Question: Domino 9.0.1
ExtLib: 9.0.1 v 4_20140226_1506
ODA: 1.5.0.201406241744
I develop my applications on a local server. I use a great deal of java along with both the extension libraries and the openNTF Domino API. My java classes are created in the perspective view in a Web Content/Web-INF/src folder. When I am ready for deployment, I create a template and convert the src files into a jar, and copy it into a Web Content/Web-INF/lib folder and add them to the build path while removing and deleting the src folder from build path and application respectively. I have found this to be a much more stable approach.
My templates from multiple applications run without issues on my local servers. Up until a week ago, these applications were also running without issue on a customer server. At some point, something on the server has changed and multiple applications are no longer running. I am getting the following Messages (some text is darkened out to protect the customer):

And the following stack trace:
'''
com.ibm.xsp.exception.EvaluationExceptionEx: Error while executing JavaScript computed expression
com.ibm.xsp.binding.javascript.JavaScriptValueBinding.getValue(JavaScriptValueBinding.java:132)
javax.faces.component.UISelectItems.getValue(UISelectItems.java:123)
com.ibm.xsp.component.UISelectItemsEx.getValue(UISelectItemsEx.java:64)
com.sun.faces.util.Util.getSelectItems(Util.java:492)
com.sun.faces.renderkit.html_basic.MenuRenderer.getOptionNumber(MenuRenderer.java:410)
com.sun.faces.renderkit.html_basic.MenuRenderer.renderSelect(MenuRenderer.java:388)
com.sun.faces.renderkit.html_basic.MenuRenderer.encodeEnd(MenuRenderer.java:357)
com.ibm.xsp.renderkit.html_basic.MenuRenderer.encodeEnd(MenuRenderer.java:47)
com.ibm.xsp.renderkit.ReadOnlyAdapterRenderer.encodeEnd(ReadOnlyAdapterRenderer.java:180)
javax.faces.component.UIComponentBase.encodeEnd(UIComponentBase.java:1005)
com.ibm.xsp.component.UISelectOneEx.encodeEnd(UISelectOneEx.java:331)
com.ibm.xsp.util.FacesUtil.renderComponent(FacesUtil.java:858)
com.ibm.xsp.util.FacesUtil.renderChildren(FacesUtil.java:873)
com.ibm.xsp.renderkit.html_extended.HtmlBasicRenderer.encodeChildren(HtmlBasicRenderer.java:206)
com.ibm.xsp.renderkit.ReadOnlyAdapterRenderer.encodeChildren(ReadOnlyAdapterRenderer.java:162)
javax.faces.component.UIComponentBase.encodeChildren(UIComponentBase.java:979)
com.ibm.xsp.util.FacesUtil.renderComponent(FacesUtil.java:844)
com.ibm.xsp.util.FacesUtil.renderChildren(FacesUtil.java:873)
com.ibm.xsp.renderkit.html_extended.HtmlBasicRenderer.encodeChildren(HtmlBasicRenderer.java:206)
com.ibm.xsp.renderkit.ReadOnlyAdapterRenderer.encodeChildren(ReadOnlyAdapterRenderer.java:162)
javax.faces.component.UIComponentBase.encodeChildren(UIComponentBase.java:979)
com.ibm.xsp.util.FacesUtil.renderComponent(FacesUtil.java:844)
com.ibm.xsp.util.FacesUtil.renderChildren(FacesUtil.java:873)
com.ibm.xsp.renderkit.html_extended.HtmlBasicRenderer.encodeChildren(HtmlBasicRenderer.java:206)
com.ibm.xsp.renderkit.ReadOnlyAdapterRenderer.encodeChildren(ReadOnlyAdapterRenderer.java:162)
javax.faces.component.UIComponentBase.encodeChildren(UIComponentBase.java:979)
com.ibm.xsp.util.FacesUtil.renderComponent(FacesUtil.java:844)
com.ibm.xsp.util.FacesUtil.renderComponent(FacesUtil.java:853)
com.ibm.xsp.util.FacesUtil.renderComponent(FacesUtil.java:853)
com.ibm.xsp.util.FacesUtil.renderComponent(FacesUtil.java:853)
com.ibm.xsp.util.FacesUtil.renderComponent(FacesUtil.java:853)
com.ibm.xsp.util.FacesUtil.renderComponent(FacesUtil.java:853)
com.ibm.xsp.util.FacesUtil.renderComponent(FacesUtil.java:853)
com.ibm.xsp.component.UIViewRootEx._renderView(UIViewRootEx.java:1317)
com.ibm.xsp.component.UIViewRootEx.renderView(UIViewRootEx.java:1255)
com.ibm.xsp.application.ViewHandlerExImpl.doRender(ViewHandlerExImpl.java:651)
com.ibm.xsp.application.ViewHandlerExImpl._renderView(ViewHandlerExImpl.java:321)
com.ibm.xsp.application.ViewHandlerExImpl.renderView(ViewHandlerExImpl.java:336)
com.sun.faces.lifecycle.RenderResponsePhase.execute(RenderResponsePhase.java:103)
com.sun.faces.lifecycle.LifecycleImpl.phase(LifecycleImpl.java:210)
com.sun.faces.lifecycle.LifecycleImpl.render(LifecycleImpl.java:120)
com.ibm.xsp.controller.FacesControllerImpl.render(FacesControllerImpl.java:270)
com.ibm.xsp.webapp.FacesServlet.serviceView(FacesServlet.java:261)
com.ibm.xsp.webapp.FacesServletEx.serviceView(FacesServletEx.java:157)
com.ibm.xsp.webapp.FacesServlet.service(FacesServlet.java:160)
com.ibm.xsp.webapp.FacesServletEx.service(FacesServletEx.java:138)
com.ibm.xsp.webapp.DesignerFacesServlet.service(DesignerFacesServlet.java:103)
com.ibm.designer.runtime.domino.adapter.ComponentModule.invokeServlet(ComponentModule.java:576)
com.ibm.domino.xsp.module.nsf.NSFComponentModule.invokeServlet(NSFComponentModule.java:1335)
com.ibm.designer.runtime.domino.adapter.ComponentModule$AdapterInvoker.invokeServlet(ComponentModule.java:853)
com.ibm.designer.runtime.domino.adapter.ComponentModule$ServletInvoker.doService(ComponentModule.java:796)
com.ibm.designer.runtime.domino.adapter.ComponentModule.doService(ComponentModule.java:565)
com.ibm.domino.xsp.module.nsf.NSFComponentModule.doService(NSFComponentModule.java:1319)
com.ibm.domino.xsp.module.nsf.NSFService.doServiceInternal(NSFService.java:662)
com.ibm.domino.xsp.module.nsf.NSFService.doService(NSFService.java:482)
org.openntf.domino.xsp.adapter.OpenntfHttpService.doService(OpenntfHttpService.java:89)
com.ibm.designer.runtime.domino.adapter.LCDEnvironment.doService(LCDEnvironment.java:350)
com.ibm.designer.runtime.domino.adapter.LCDEnvironment.service(LCDEnvironment.java:306)
com.ibm.domino.xsp.bridge.http.engine.XspCmdManager.service(XspCmdManager.java:272)
javax.faces.FacesException: javax.faces.FacesException: Can't instantiate class: 'de.holistic.XXXX.searchEngine.SUDValuesManager'.. java.lang.ClassNotFoundException: class java.lang.NullPointerException: null
com.sun.faces.application.ApplicationAssociate.createAndMaybeStoreManagedBeans(ApplicationAssociate.java:278)
com.sun.faces.el.VariableResolverImpl.resolveVariable(VariableResolverImpl.java:135)
com.ibm.xsp.el.VariableResolverImpl.resolveVariable(VariableResolverImpl.java:71)
com.ibm.xsp.javascript.ServerSideLocalObject.resolveVariable(ServerSideLocalObject.java:97)
com.ibm.xsp.javascript.ServerSideLocalObject.resolveAttribute(ServerSideLocalObject.java:73)
com.ibm.xsp.javascript.AbstractLocalObject._get(AbstractLocalObject.java:119)
com.ibm.xsp.javascript.AbstractLocalObject.getPropertyReference(AbstractLocalObject.java:101)
com.ibm.jscript.engine.ProgramContext.findGlobalScopeIdentifier(ProgramContext.java:143)
com.ibm.jscript.engine.ProgramContext.findIdentifier(ProgramContext.java:134)
com.ibm.jscript.ASTTree.ASTIdentifier.interpret(ASTIdentifier.java:105)
com.ibm.jscript.ASTTree.ASTMember.interpret(ASTMember.java:106)
com.ibm.jscript.ASTTree.ASTCall.interpret(ASTCall.java:88)
com.ibm.jscript.ASTTree.ASTArgumentList.interpretArguments(ASTArgumentList.java:65)
com.ibm.jscript.types.FBSObject.call(FBSObject.java:153)
com.ibm.jscript.ASTTree.ASTCall.interpret(ASTCall.java:197)
com.ibm.jscript.ASTTree.ASTProgram.interpret(ASTProgram.java:119)
com.ibm.jscript.ASTTree.ASTProgram.interpretEx(ASTProgram.java:139)
com.ibm.jscript.JSExpression._interpretExpression(JSExpression.java:435)
com.ibm.jscript.JSExpression.access$1(JSExpression.java:424)
com.ibm.jscript.JSExpression$2.run(JSExpression.java:414)
java.security.AccessController.doPrivileged(AccessController.java:362)
com.ibm.jscript.JSExpression.interpretExpression(JSExpression.java:410)
com.ibm.jscript.JSExpression.evaluateValue(JSExpression.java:251)
com.ibm.jscript.JSExpression.evaluateValue(JSExpression.java:234)
com.ibm.xsp.javascript.JavaScriptInterpreter.interpret(JavaScriptInterpreter.java:222)
com.ibm.xsp.javascript.JavaScriptInterpreter.interpret(JavaScriptInterpreter.java:194)
com.ibm.xsp.binding.javascript.JavaScriptValueBinding.getValue(JavaScriptValueBinding.java:78)
javax.faces.component.UISelectItems.getValue(UISelectItems.java:123)
com.ibm.xsp.component.UISelectItemsEx.getValue(UISelectItemsEx.java:64)
com.sun.faces.util.Util.getSelectItems(Util.java:492)
com.sun.faces.renderkit.html_basic.MenuRenderer.getOptionNumber(MenuRenderer.java:410)
com.sun.faces.renderkit.html_basic.MenuRenderer.renderSelect(MenuRenderer.java:388)
com.sun.faces.renderkit.html_basic.MenuRenderer.encodeEnd(MenuRenderer.java:357)
com.ibm.xsp.renderkit.html_basic.MenuRenderer.encodeEnd(MenuRenderer.java:47)
com.ibm.xsp.renderkit.ReadOnlyAdapterRenderer.encodeEnd(ReadOnlyAdapterRenderer.java:180)
javax.faces.component.UIComponentBase.encodeEnd(UIComponentBase.java:1005)
com.ibm.xsp.component.UISelectOneEx.encodeEnd(UISelectOneEx.java:331)
com.ibm.xsp.util.FacesUtil.renderComponent(FacesUtil.java:858)
com.ibm.xsp.util.FacesUtil.renderChildren(FacesUtil.java:873)
com.ibm.xsp.renderkit.html_extended.HtmlBasicRenderer.encodeChildren(HtmlBasicRenderer.java:206)
com.ibm.xsp.renderkit.ReadOnlyAdapterRenderer.encodeChildren(ReadOnlyAdapterRenderer.java:162)
javax.faces.component.UIComponentBase.encodeChildren(UIComponentBase.java:979)
com.ibm.xsp.util.FacesUtil.renderComponent(FacesUtil.java:844)
com.ibm.xsp.util.FacesUtil.renderChildren(FacesUtil.java:873)
com.ibm.xsp.renderkit.html_extended.HtmlBasicRenderer.encodeChildren(HtmlBasicRenderer.java:206)
com.ibm.xsp.renderkit.ReadOnlyAdapterRenderer.encodeChildren(ReadOnlyAdapterRenderer.java:162)
javax.faces.component.UIComponentBase.encodeChildren(UIComponentBase.java:979)
com.ibm.xsp.util.FacesUtil.renderComponent(FacesUtil.java:844)
com.ibm.xsp.util.FacesUtil.renderChildren(FacesUtil.java:873)
com.ibm.xsp.renderkit.html_extended.HtmlBasicRenderer.encodeChildren(HtmlBasicRenderer.java:206)
com.ibm.xsp.renderkit.ReadOnlyAdapterRenderer.encodeChildren(ReadOnlyAdapterRenderer.java:162)
javax.faces.component.UIComponentBase.encodeChildren(UIComponentBase.java:979)
com.ibm.xsp.util.FacesUtil.renderComponent(FacesUtil.java:844)
com.ibm.xsp.util.FacesUtil.renderComponent(FacesUtil.java:853)
com.ibm.xsp.util.FacesUtil.renderComponent(FacesUtil.java:853)
com.ibm.xsp.util.FacesUtil.renderComponent(FacesUtil.java:853)
com.ibm.xsp.util.FacesUtil.renderComponent(FacesUtil.java:853)
com.ibm.xsp.util.FacesUtil.renderComponent(FacesUtil.java:853)
com.ibm.xsp.util.FacesUtil.renderComponent(FacesUtil.java:853)
com.ibm.xsp.component.UIViewRootEx._renderView(UIViewRootEx.java:1317)
com.ibm.xsp.component.UIViewRootEx.renderView(UIViewRootEx.java:1255)
com.ibm.xsp.application.ViewHandlerExImpl.doRender(ViewHandlerExImpl.java:651)
com.ibm.xsp.application.ViewHandlerExImpl._renderView(ViewHandlerExImpl.java:321)
com.ibm.xsp.application.ViewHandlerExImpl.renderView(ViewHandlerExImpl.java:336)
com.sun.faces.lifecycle.RenderResponsePhase.execute(RenderResponsePhase.java:103)
com.sun.faces.lifecycle.LifecycleImpl.phase(LifecycleImpl.java:210)
com.sun.faces.lifecycle.LifecycleImpl.render(LifecycleImpl.java:120)
com.ibm.xsp.controller.FacesControllerImpl.render(FacesControllerImpl.java:270)
com.ibm.xsp.webapp.FacesServlet.serviceView(FacesServlet.java:261)
com.ibm.xsp.webapp.FacesServletEx.serviceView(FacesServletEx.java:157)
com.ibm.xsp.webapp.FacesServlet.service(FacesServlet.java:160)
com.ibm.xsp.webapp.FacesServletEx.service(FacesServletEx.java:138)
com.ibm.xsp.webapp.DesignerFacesServlet.service(DesignerFacesServlet.java:103)
com.ibm.designer.runtime.domino.adapter.ComponentModule.invokeServlet(ComponentModule.java:576)
com.ibm.domino.xsp.module.nsf.NSFComponentModule.invokeServlet(NSFComponentModule.java:1335)
com.ibm.designer.runtime.domino.adapter.ComponentModule$AdapterInvoker.invokeServlet(ComponentModule.java:853)
com.ibm.designer.runtime.domino.adapter.ComponentModule$ServletInvoker.doService(ComponentModule.java:796)
com.ibm.designer.runtime.domino.adapter.ComponentModule.doService(ComponentModule.java:565)
com.ibm.domino.xsp.module.nsf.NSFComponentModule.doService(NSFComponentModule.java:1319)
com.ibm.domino.xsp.module.nsf.NSFService.doServiceInternal(NSFService.java:662)
com.ibm.domino.xsp.module.nsf.NSFService.doService(NSFService.java:482)
org.openntf.domino.xsp.adapter.OpenntfHttpService.doService(OpenntfHttpService.java:89)
com.ibm.designer.runtime.domino.adapter.LCDEnvironment.doService(LCDEnvironment.java:350)
com.ibm.designer.runtime.domino.adapter.LCDEnvironment.service(LCDEnvironment.java:306)
com.ibm.domino.xsp.bridge.http.engine.XspCmdManager.service(XspCmdManager.java:272)
javax.faces.FacesException: Can't instantiate class: 'de.holistic.<removed for customer anonyminity>.searchEngine.SUDValuesManager'.. java.lang.ClassNotFoundException: class java.lang.NullPointerException: null
com.sun.faces.config.ManagedBeanFactory.newInstance(ManagedBeanFactory.java:234)
com.sun.faces.application.ApplicationAssociate.createAndMaybeStoreManagedBeans(ApplicationAssociate.java:269)
com.sun.faces.el.VariableResolverImpl.resolveVariable(VariableResolverImpl.java:135)
com.ibm.xsp.el.VariableResolverImpl.resolveVariable(VariableResolverImpl.java:71)
com.ibm.xsp.javascript.ServerSideLocalObject.resolveVariable(ServerSideLocalObject.java:97)
com.ibm.xsp.javascript.ServerSideLocalObject.resolveAttribute(ServerSideLocalObject.java:73)
com.ibm.xsp.javascript.AbstractLocalObject._get(AbstractLocalObject.java:119)
com.ibm.xsp.javascript.AbstractLocalObject.getPropertyReference(AbstractLocalObject.java:101)
com.ibm.jscript.engine.ProgramContext.findGlobalScopeIdentifier(ProgramContext.java:143)
com.ibm.jscript.engine.ProgramContext.findIdentifier(ProgramContext.java:134)
com.ibm.jscript.ASTTree.ASTIdentifier.interpret(ASTIdentifier.java:105)
com.ibm.jscript.ASTTree.ASTMember.interpret(ASTMember.java:106)
com.ibm.jscript.ASTTree.ASTCall.interpret(ASTCall.java:88)
com.ibm.jscript.ASTTree.ASTArgumentList.interpretArguments(ASTArgumentList.java:65)
com.ibm.jscript.types.FBSObject.call(FBSObject.java:153)
com.ibm.jscript.ASTTree.ASTCall.interpret(ASTCall.java:197)
com.ibm.jscript.ASTTree.ASTProgram.interpret(ASTProgram.java:119)
com.ibm.jscript.ASTTree.ASTProgram.interpretEx(ASTProgram.java:139)
com.ibm.jscript.JSExpression._interpretExpression(JSExpression.java:435)
com.ibm.jscript.JSExpression.access$1(JSExpression.java:424)
com.ibm.jscript.JSExpression$2.run(JSExpression.java:414)
java.security.AccessController.doPrivileged(AccessController.java:362)
com.ibm.jscript.JSExpression.interpretExpression(JSExpression.java:410)
com.ibm.jscript.JSExpression.evaluateValue(JSExpression.java:251)
com.ibm.jscript.JSExpression.evaluateValue(JSExpression.java:234)
com.ibm.xsp.javascript.JavaScriptInterpreter.interpret(JavaScriptInterpreter.java:222)
com.ibm.xsp.javascript.JavaScriptInterpreter.interpret(JavaScriptInterpreter.java:194)
com.ibm.xsp.binding.javascript.JavaScriptValueBinding.getValue(JavaScriptValueBinding.java:78)
javax.faces.component.UISelectItems.getValue(UISelectItems.java:123)
com.ibm.xsp.component.UISelectItemsEx.getValue(UISelectItemsEx.java:64)
com.sun.faces.util.Util.getSelectItems(Util.java:492)
com.sun.faces.renderkit.html_basic.MenuRenderer.getOptionNumber(MenuRenderer.java:410)
com.sun.faces.renderkit.html_basic.MenuRenderer.renderSelect(MenuRenderer.java:388)
com.sun.faces.renderkit.html_basic.MenuRenderer.encodeEnd(MenuRenderer.java:357)
com.ibm.xsp.renderkit.html_basic.MenuRenderer.encodeEnd(MenuRenderer.java:47)
com.ibm.xsp.renderkit.ReadOnlyAdapterRenderer.encodeEnd(ReadOnlyAdapterRenderer.java:180)
javax.faces.component.UIComponentBase.encodeEnd(UIComponentBase.java:1005)
com.ibm.xsp.component.UISelectOneEx.encodeEnd(UISelectOneEx.java:331)
com.ibm.xsp.util.FacesUtil.renderComponent(FacesUtil.java:858)
com.ibm.xsp.util.FacesUtil.renderChildren(FacesUtil.java:873)
com.ibm.xsp.renderkit.html_extended.HtmlBasicRenderer.encodeChildren(HtmlBasicRenderer.java:206)
com.ibm.xsp.renderkit.ReadOnlyAdapterRenderer.encodeChildren(ReadOnlyAdapterRenderer.java:162)
javax.faces.component.UIComponentBase.encodeChildren(UIComponentBase.java:979)
com.ibm.xsp.util.FacesUtil.renderComponent(FacesUtil.java:844)
com.ibm.xsp.util.FacesUtil.renderChildren(FacesUtil.java:873)
com.ibm.xsp.renderkit.html_extended.HtmlBasicRenderer.encodeChildren(HtmlBasicRenderer.java:206)
com.ibm.xsp.renderkit.ReadOnlyAdapterRenderer.encodeChildren(ReadOnlyAdapterRenderer.java:162)
javax.faces.component.UIComponentBase.encodeChildren(UIComponentBase.java:979)
com.ibm.xsp.util.FacesUtil.renderComponent(FacesUtil.java:844)
com.ibm.xsp.util.FacesUtil.renderChildren(FacesUtil.java:873)
com.ibm.xsp.renderkit.html_extended.HtmlBasicRenderer.encodeChildren(HtmlBasicRenderer.java:206)
com.ibm.xsp.renderkit.ReadOnlyAdapterRenderer.encodeChildren(ReadOnlyAdapterRenderer.java:162)
javax.faces.component.UIComponentBase.encodeChildren(UIComponentBase.java:979)
com.ibm.xsp.util.FacesUtil.renderComponent(FacesUtil.java:844)
com.ibm.xsp.util.FacesUtil.renderComponent(FacesUtil.java:853)
com.ibm.xsp.util.FacesUtil.renderComponent(FacesUtil.java:853)
com.ibm.xsp.util.FacesUtil.renderComponent(FacesUtil.java:853)
'''
1. All projects have been resigned and rebuilt (numerous times).
2. Notes.ini has been checked to ensure the loading of OSGi libraries. Additionally, console commands have been executed and loading of the libraries have been confirmed.
3. Originally, the ExtLib Update site was changed in the Notes.ini. This was changed to point to the correct updateSite.nsf.
4. Test XPage applications have been created on the server using ODA, ExtLibs, and basic classes. All Java classes could load properly, however these tests only use java classes stored in Web Content/WEB-INF/src and not jars. No issues with the test databases could be found.
5. Using the Navigator, the Web Content/WEB-INF/Classes file has been deleted manually, and the projects have been rebuilt.
6. Local content was deleted manually and the application was rebuilt.
7. The domino server security document tab was checked to confirm that the signature of the applications was listed as allowed to run java and xpages.
8. It goes without saying that the faces-config.xml file was checked to confirm proper spellings and for completeness. No issues were found.
9. The build paths were checked to confirm that they are correctly set. No issues were seen.
If it can be assumed that someone changed server settings (as the OSGI notes.ini variable was changed) what could also be changed that would cause ClassNotFound runtime exceptions?
What else can I do to solve this issue? Again, locally, all applications are running normally. Only on the customer's test server am I getting these runtime exceptions.
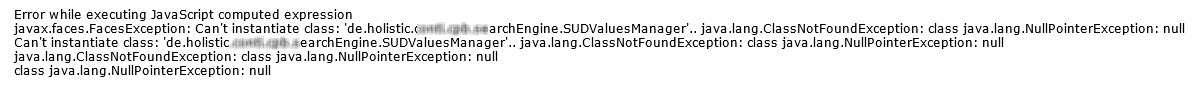
Answer: Something in your Constructor of SUDValuesManager is throwing a NullPointerException. I am fairly confident this is the case... because I have just had the same Exception of the same format:
'''
javax.faces.FacesException: Can't instantiate class:
<INSERT CLASS NAME HERE>..
java.lang.ClassNotFoundException: class java.lang.NullPointerException: null
'''
NullPointerException is the real exception here, not the ClassNotFoundException.
In my case, In my constructor I was accessing a view to populate some values. I wasn't testing for null on a view that I was retrieving (hence the NullPointerException) and this then also threw the ClassNotFoundException. Because I had not yet refreshed the design of the target database, it did not have the view, and this the Null Pointer Exception when I tried to retreive a viewEntryCollection from it.
Check your code in your constructor for SUDValuesManager for any possible NPE's that you are not guarding against, or surround it in a try/catch (Exception e) and print the stack trace of any caught exceptions.